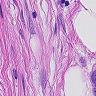
Metastatic tissue present: yes